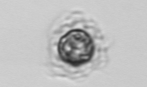
Label: Emiliania_huxleyi